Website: apple-inc
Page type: account-selection
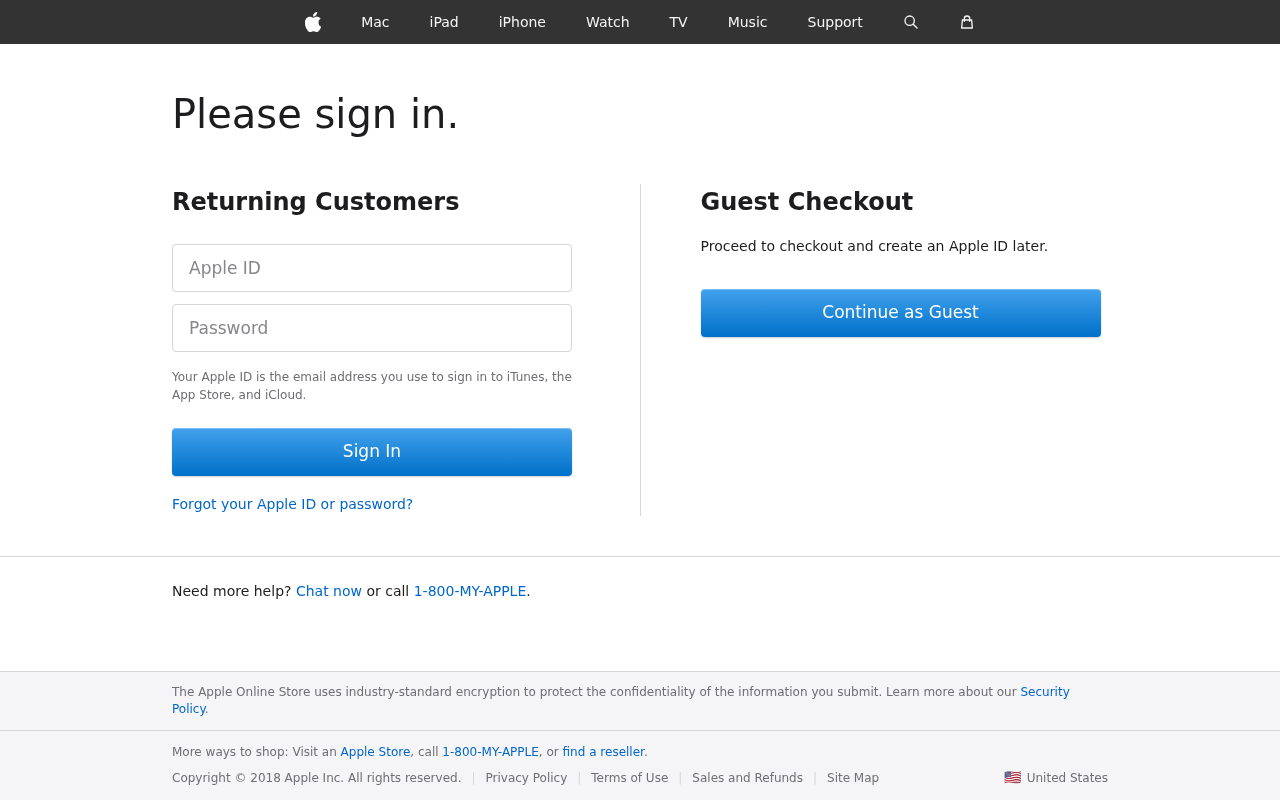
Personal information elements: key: PII_LOGIN_USERNAME
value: jessica_stanley